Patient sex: F
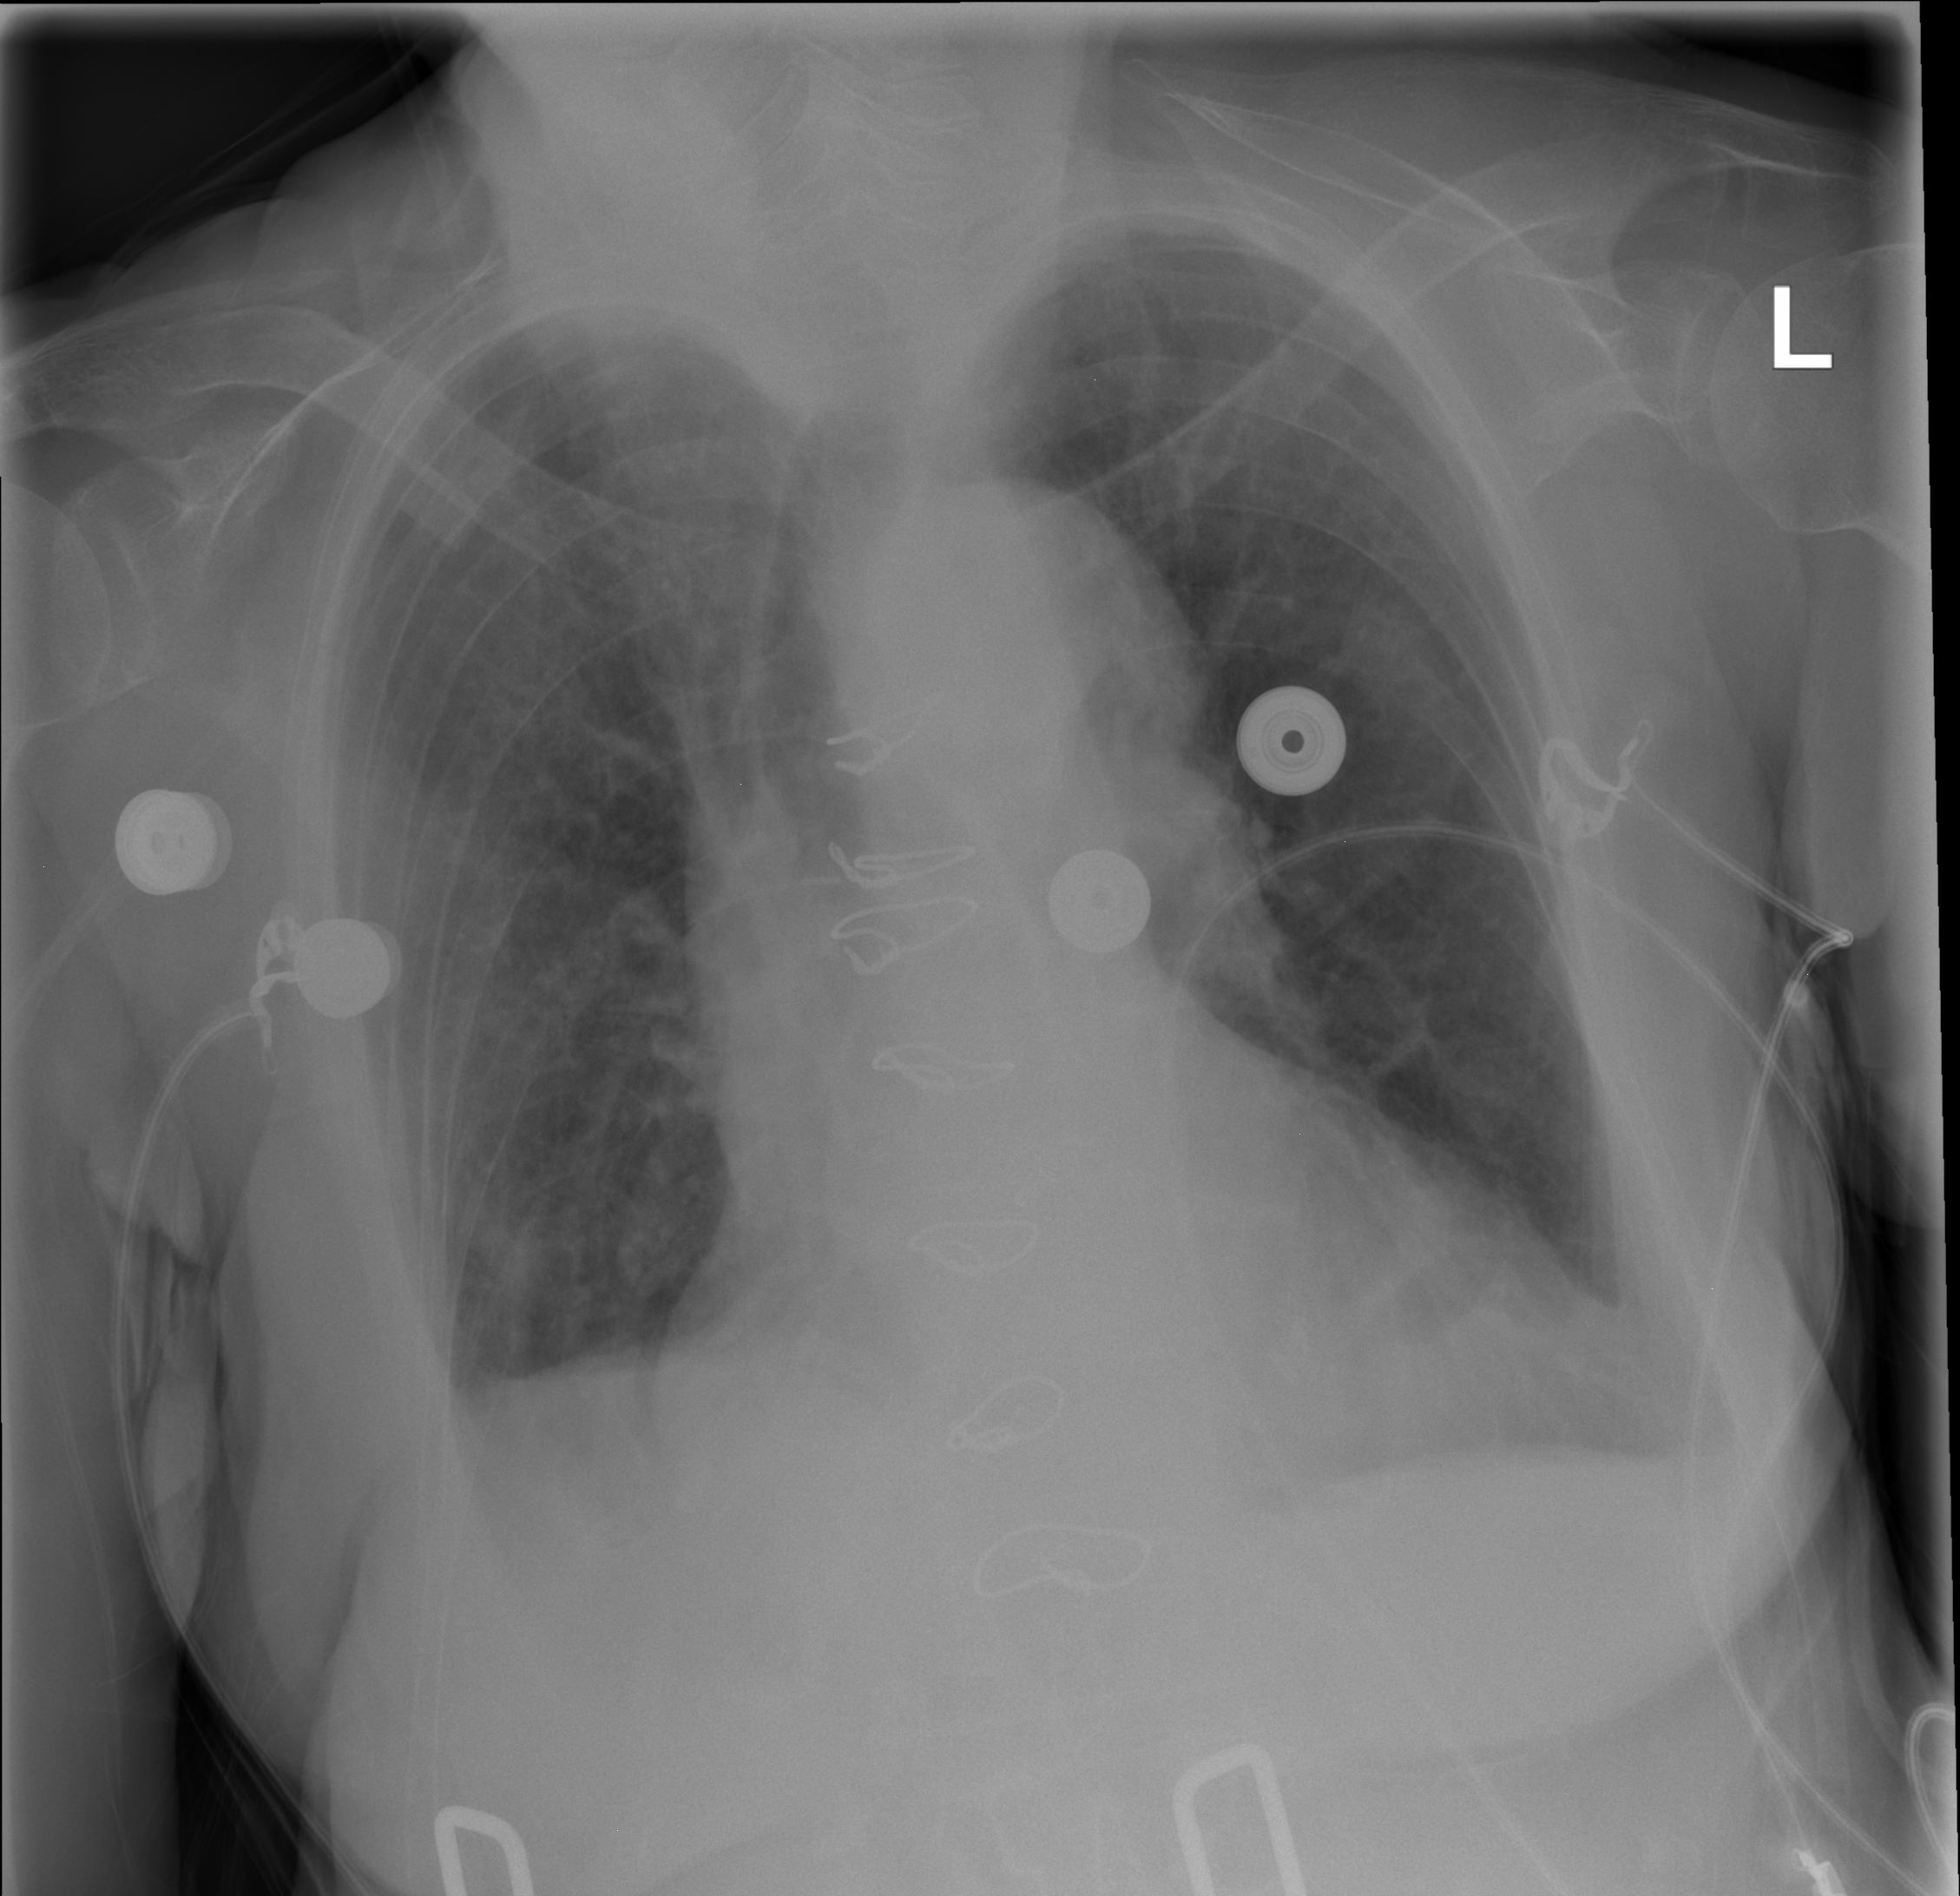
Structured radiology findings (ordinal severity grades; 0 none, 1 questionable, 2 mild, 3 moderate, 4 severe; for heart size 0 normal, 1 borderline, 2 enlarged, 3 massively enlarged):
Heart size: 2
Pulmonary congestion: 2
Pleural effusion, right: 2
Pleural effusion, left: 1
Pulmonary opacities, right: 0
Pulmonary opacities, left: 0
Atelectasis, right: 0
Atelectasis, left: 0